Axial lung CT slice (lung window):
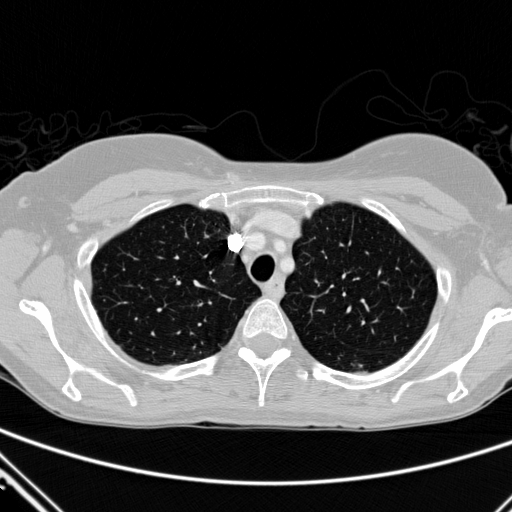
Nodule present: no